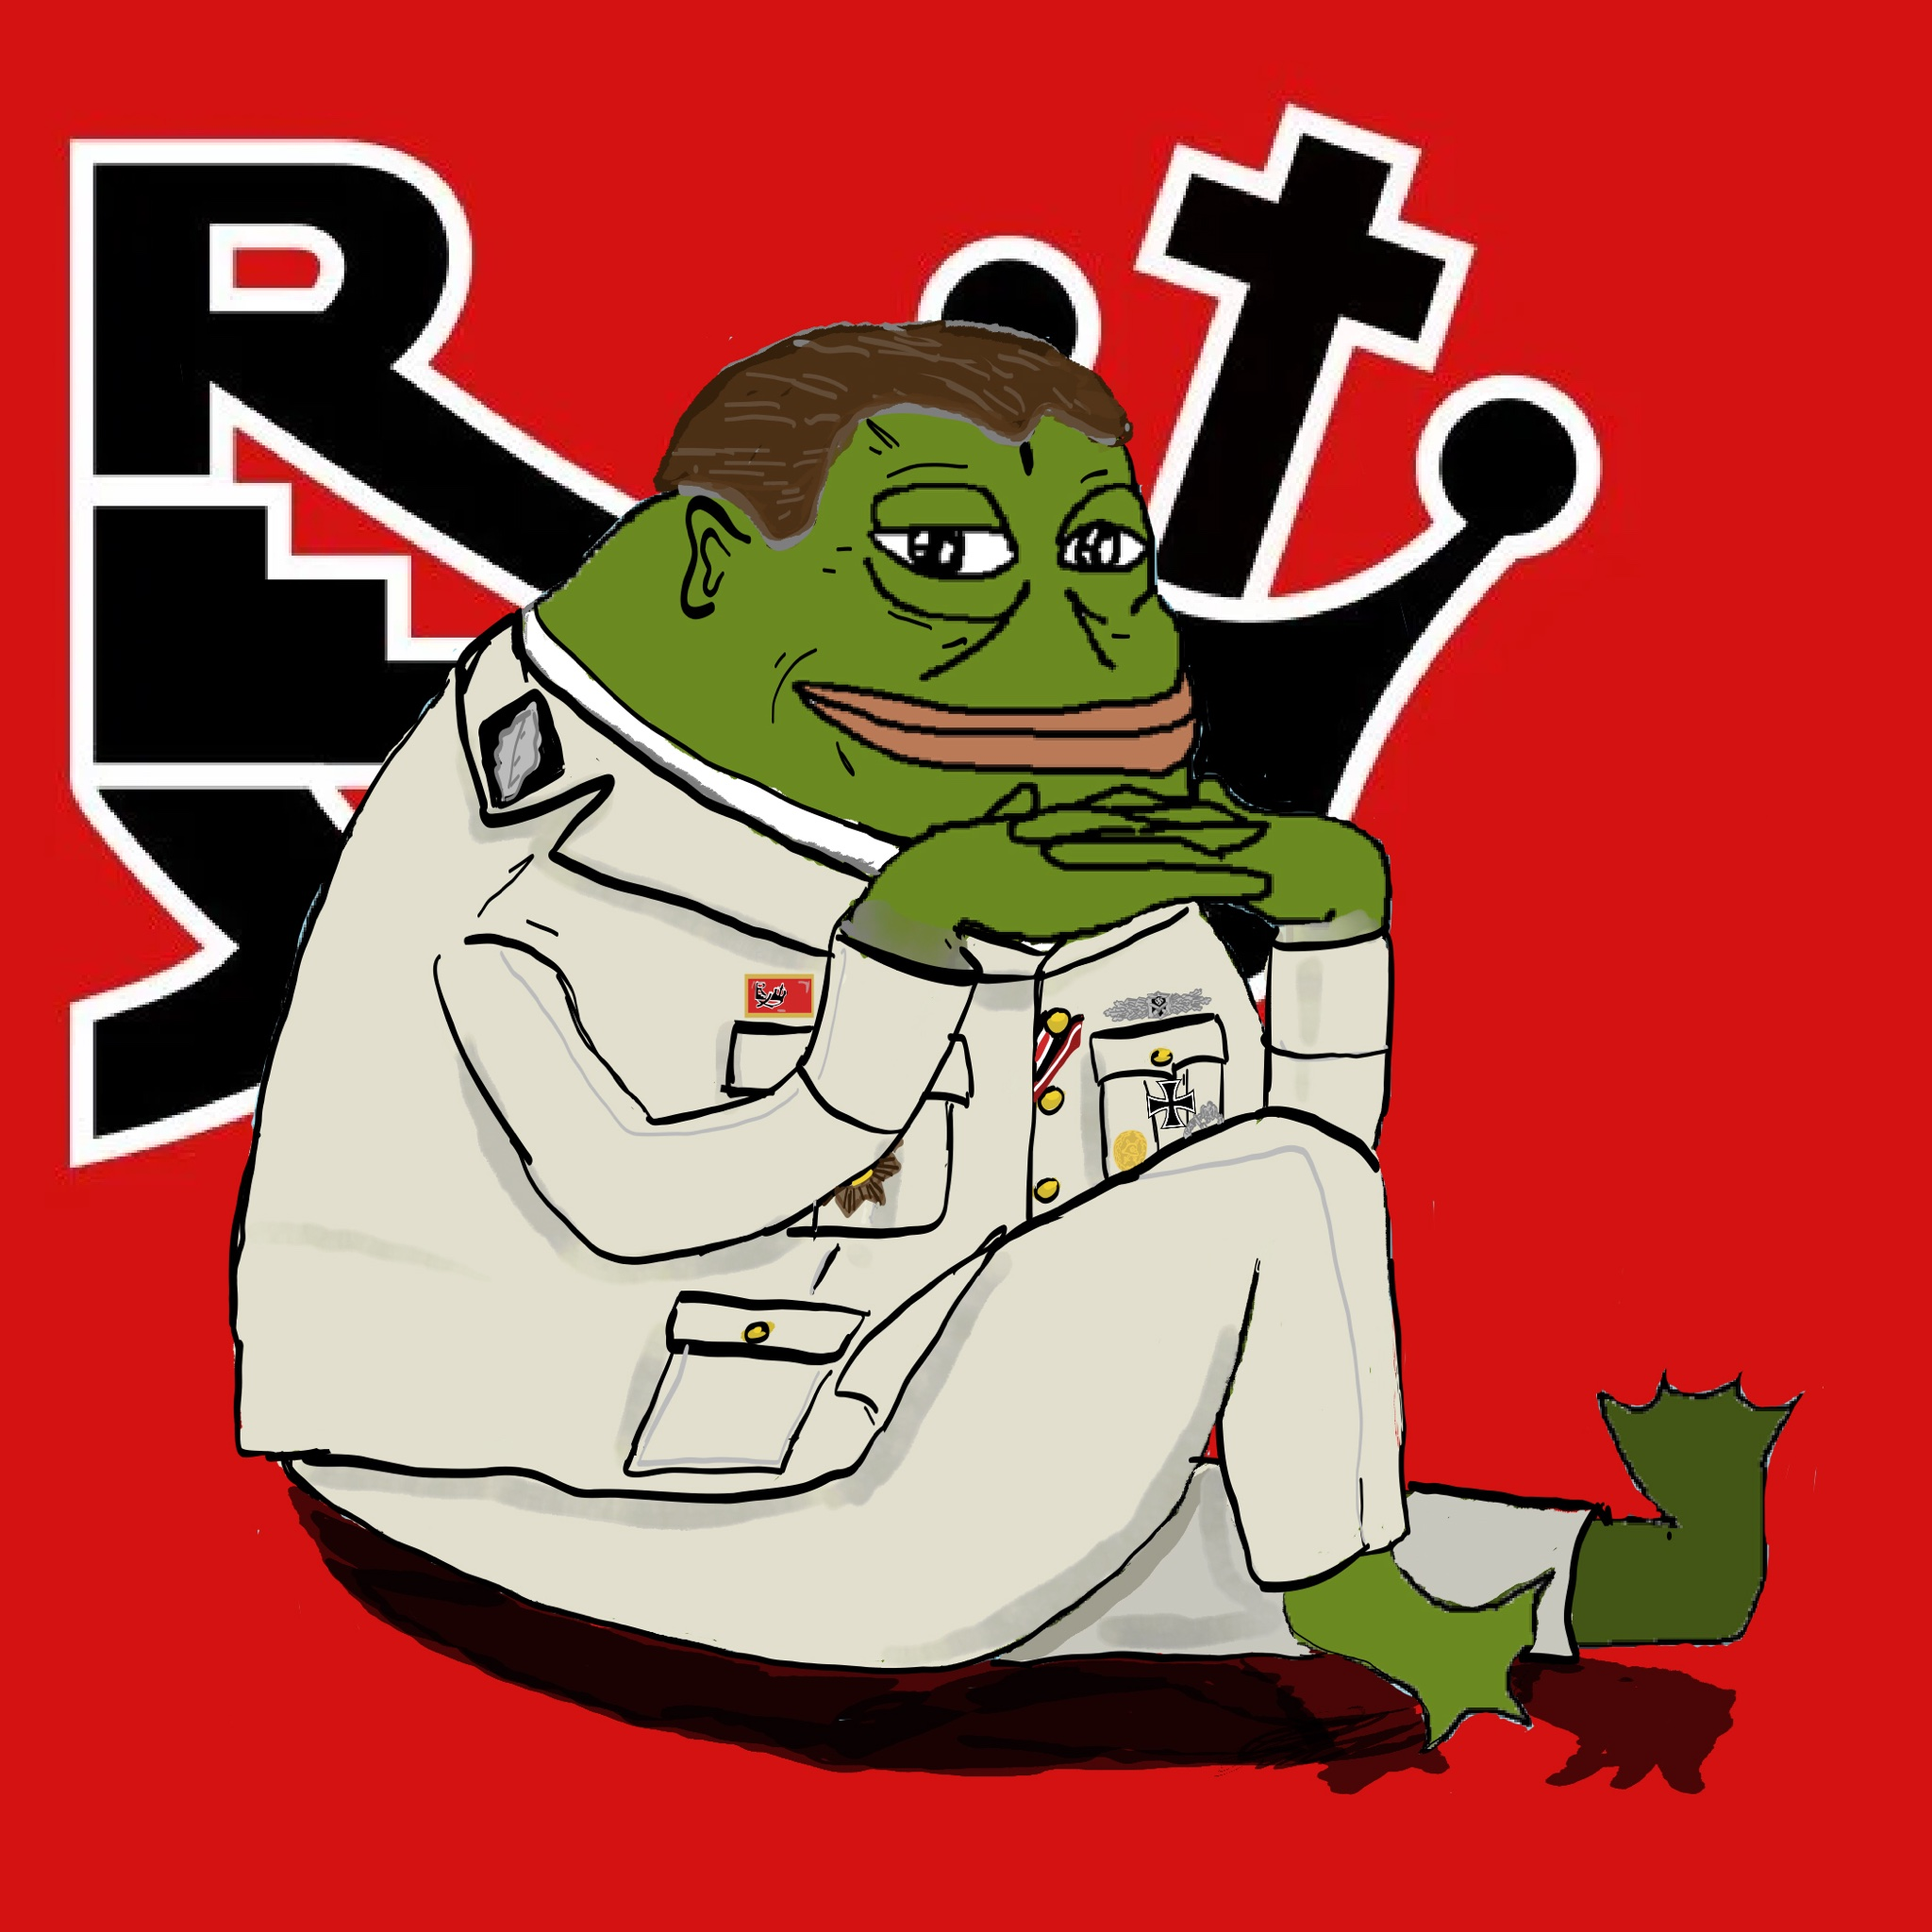
Label: 5_Wojak_with_Background